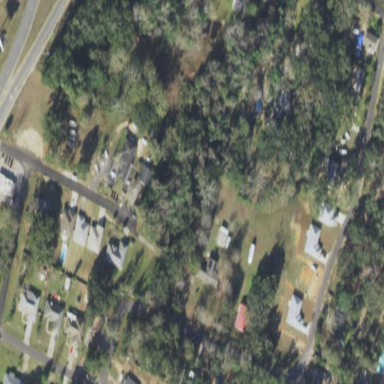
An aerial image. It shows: This residential area consists of single-family homes.